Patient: sex M, age 29
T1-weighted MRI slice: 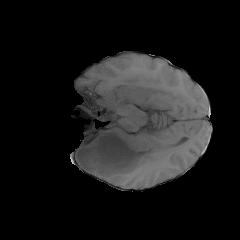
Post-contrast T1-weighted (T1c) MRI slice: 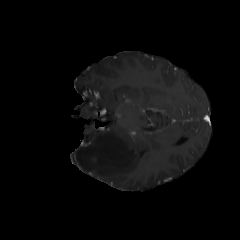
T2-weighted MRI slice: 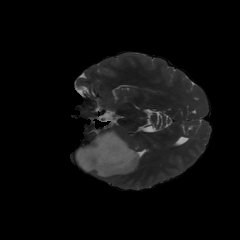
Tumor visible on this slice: yes
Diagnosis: Astrocytoma, IDH-mutant
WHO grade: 4